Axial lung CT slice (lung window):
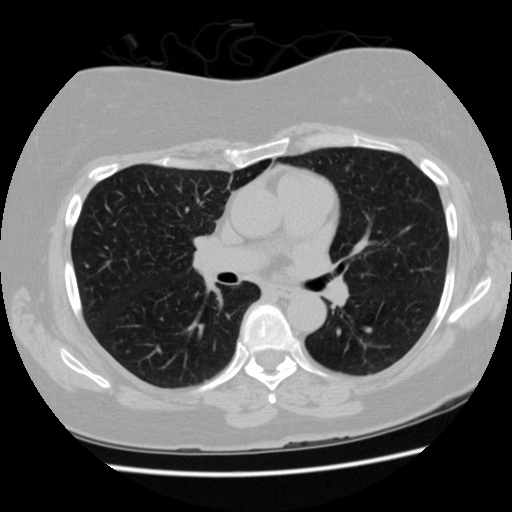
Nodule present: no